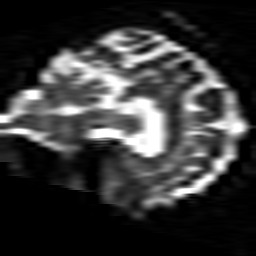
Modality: ADC
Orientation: sagittal
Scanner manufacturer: siemens
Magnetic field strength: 1.5 T
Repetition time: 8.1 s
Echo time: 0.119 s